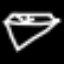
Label: diamond